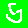
Digit: 5